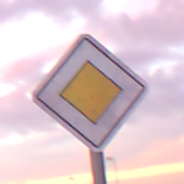
Verkehrszeichen: Vorfahrtsstrasse
Umgebung: Outdoor, Urban
Tageszeit: SunriseSunset
Wetter: PartlyCloudy
Licht: Natural
Jahreszeit: NotSpecified
Kontrast: MediumContrast